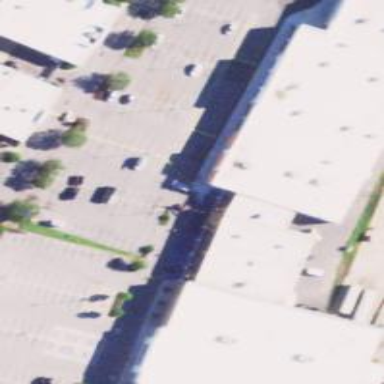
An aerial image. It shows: Retail building.